Interaction volume radius: 10 \u00c5
Interaction volume height: 30 \u00c5
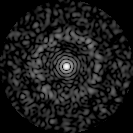
Disorder parameter: 0.824